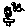
Label: flower